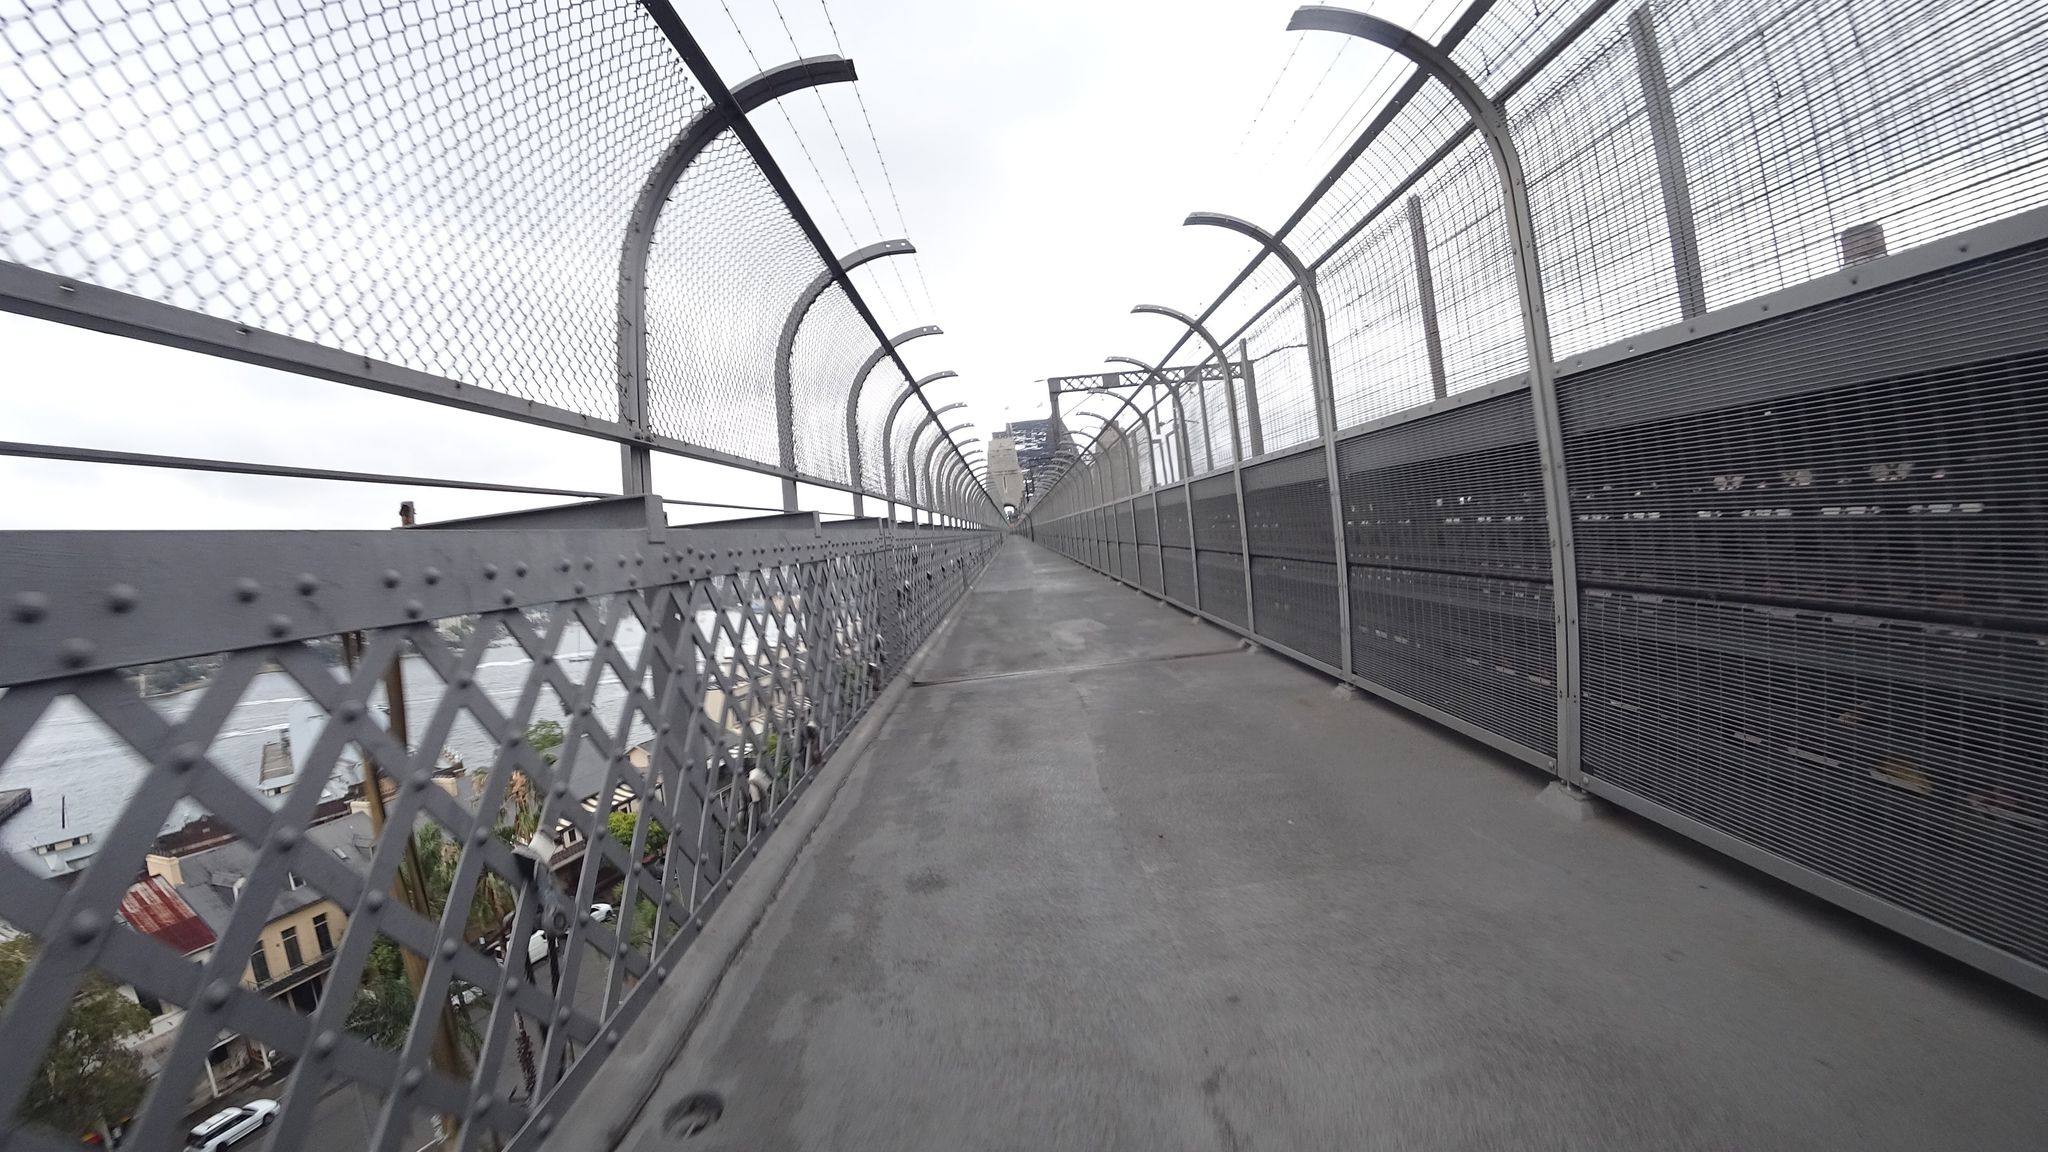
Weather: rainy
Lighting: day
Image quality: good
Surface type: cycling surface
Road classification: steps, cycleway
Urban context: urban centre
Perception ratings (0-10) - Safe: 3.04, Lively: 3.92, Beautiful: 5.73, Boring: 5.4, Depressing: 1.55, Wealthy: 5.45